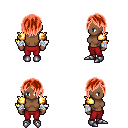
a pixel art fantasy rpg character, female body template, human, dark skin, gold arm armor, red pants, red bangs hairstyle, white cloth bandages, metal boots, four views (front, back, left, right), 2x2 character sprite sheet, small pixel art, hard edges, no anti-aliasing